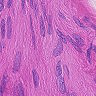
Metastatic tissue present: no